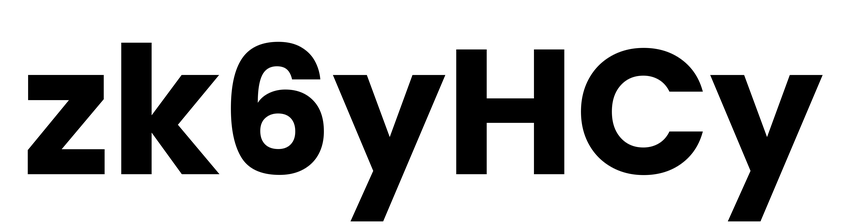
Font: Poppins-Bold